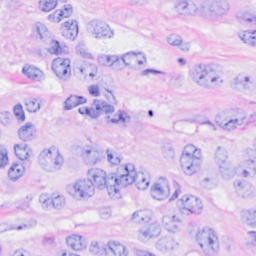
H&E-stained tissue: Breast